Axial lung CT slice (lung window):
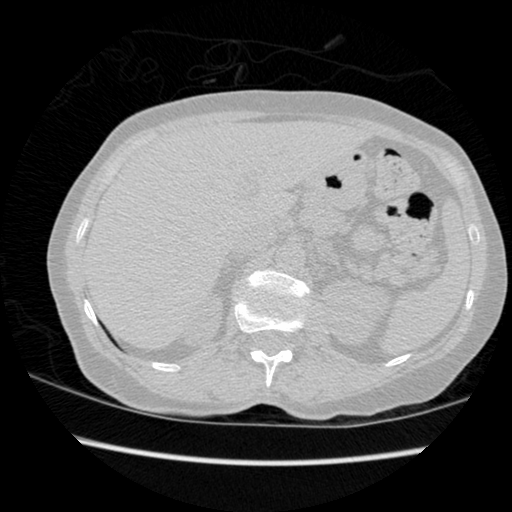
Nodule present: no